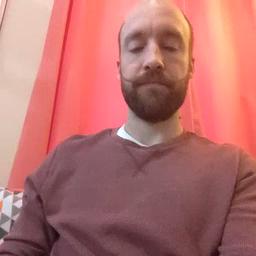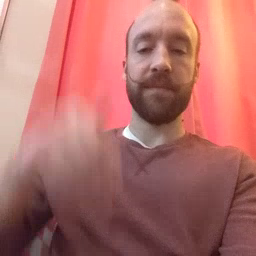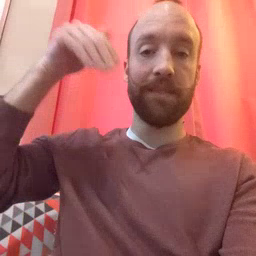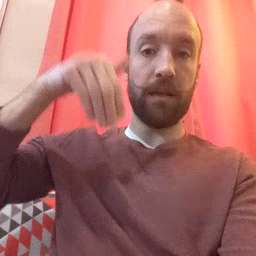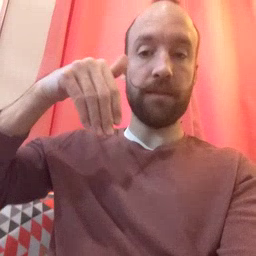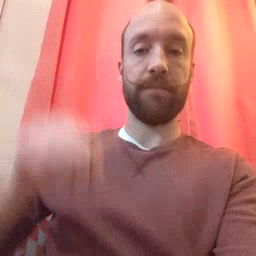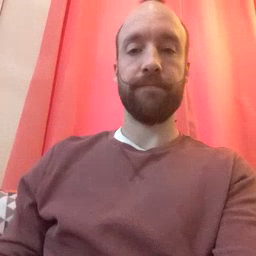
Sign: night